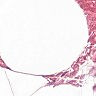
Metastatic tissue present: no